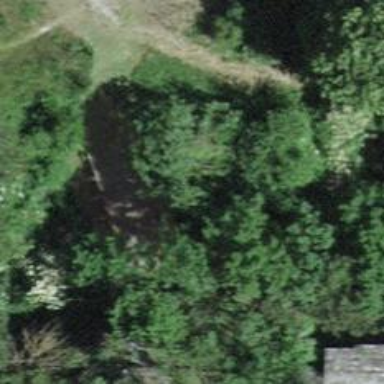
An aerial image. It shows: Path on bridge.